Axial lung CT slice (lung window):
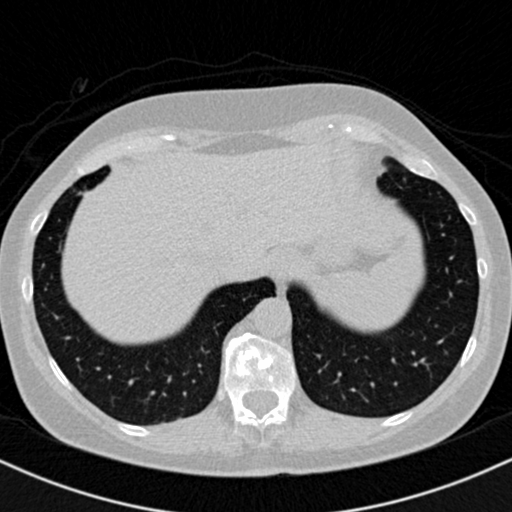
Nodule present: no